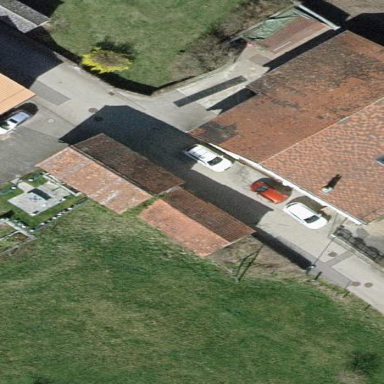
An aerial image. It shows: Simple house.